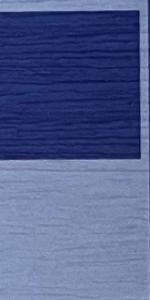
Label: Empty